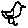
Label: bird